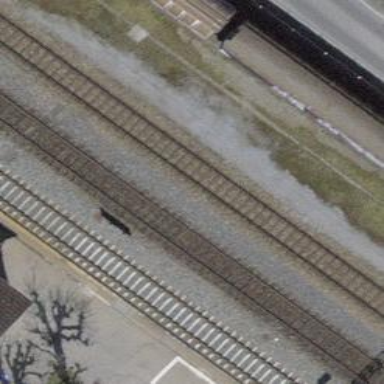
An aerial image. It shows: Stop position for public transport at railway stop.